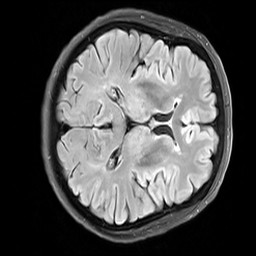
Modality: FLAIR
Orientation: axial
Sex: female
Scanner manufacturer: siemens
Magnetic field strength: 3 T
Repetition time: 10 s
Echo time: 0.09 s